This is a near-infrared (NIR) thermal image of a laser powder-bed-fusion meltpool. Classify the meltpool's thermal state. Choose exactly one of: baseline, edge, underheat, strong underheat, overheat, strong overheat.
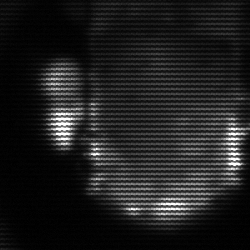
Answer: baseline